Field crop: maize
Growth stage: 1
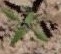
Species: atriplex